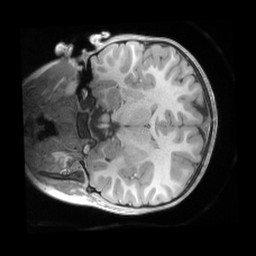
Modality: T1w
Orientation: coronal
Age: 5
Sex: female
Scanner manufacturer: siemens
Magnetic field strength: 3 T
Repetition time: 2.53 s
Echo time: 0.00164 s